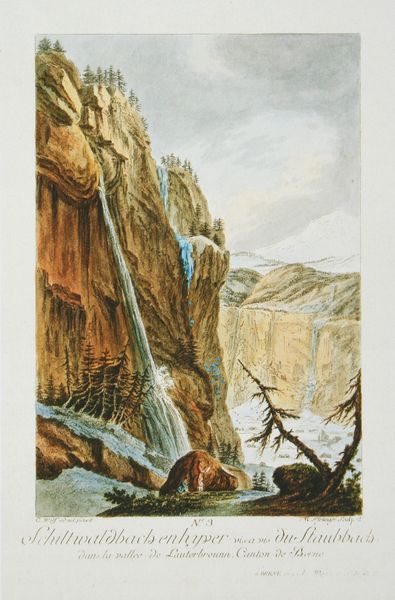
Titel: Merkwürdige Prospekte aus den Schweizer Gebürgen und derselben Beschreibung
Künstler: Caspar Wolf
Standort: Aarau
Institution: Aargauer Kunsthaus
Schlagwörter: baum, berg, blau, felsen, gemälde, gestein, himmel, wasser, wolken, aquarell, bäume, fluss, grün, landschaft, ocker, see, ufer, äste, braun, grau, zeichnung, schnee, hochformat, stein, steine, bach, natur, krone, wald, wasserfall, aussicht, gischt, schrift, abhang, berge, fels, gebirge, gipfel, gletscher, geröll, massiv, schlucht, steil, reißend, sturzbach, tannen, blue, white, dress, green, grey, old, portrait, woman, print, brown, baumkrone, buch, abgrund, druck, titel, aquatinta, nadelbaum, tanne, deckblatt, karte, himme, cliff, clouds, rock, rocks, sky, stone, tree, stark, fall, gebirgsbach, landscape, mountain, nature, sand, water, germany, trees, tannenbaum, snow, winter, brook, forest, grass, pine, river, stream, drawing, wilderness, heroisch, writing, bildunterschrift, baumstumpf, photo, cliffs, wildbach, spring, ansichtskarte, watercolor, map, branches, book, calm, outdoors, cold, waterfall, page, crescent, wasserfälle, tann, text, natural, waldbach, high, wild, canion, two women, verblassen, bear, creek, flood, edge, fahler himmel, falls, grey sky, paysage, orientation, mpuntain, sediment, landscape portrait, piner